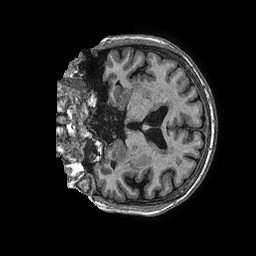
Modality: T1w
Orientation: coronal
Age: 58
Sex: female
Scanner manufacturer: ge
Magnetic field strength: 3 T
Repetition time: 0.006952 s
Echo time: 0.00292 s